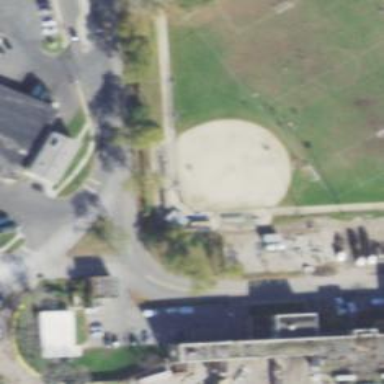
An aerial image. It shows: Baseball pitch for leisure and sports activities.